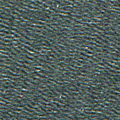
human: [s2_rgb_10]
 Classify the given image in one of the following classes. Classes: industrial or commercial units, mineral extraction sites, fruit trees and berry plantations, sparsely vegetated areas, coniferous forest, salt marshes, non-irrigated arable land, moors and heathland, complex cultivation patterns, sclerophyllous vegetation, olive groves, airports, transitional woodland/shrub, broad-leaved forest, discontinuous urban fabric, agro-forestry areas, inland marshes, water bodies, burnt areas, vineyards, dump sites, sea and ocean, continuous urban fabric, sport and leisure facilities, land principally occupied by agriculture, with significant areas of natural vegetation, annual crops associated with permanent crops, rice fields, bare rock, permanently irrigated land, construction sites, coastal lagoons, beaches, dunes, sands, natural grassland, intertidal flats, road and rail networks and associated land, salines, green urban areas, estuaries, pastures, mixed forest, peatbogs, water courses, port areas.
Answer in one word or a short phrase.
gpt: sea and ocean